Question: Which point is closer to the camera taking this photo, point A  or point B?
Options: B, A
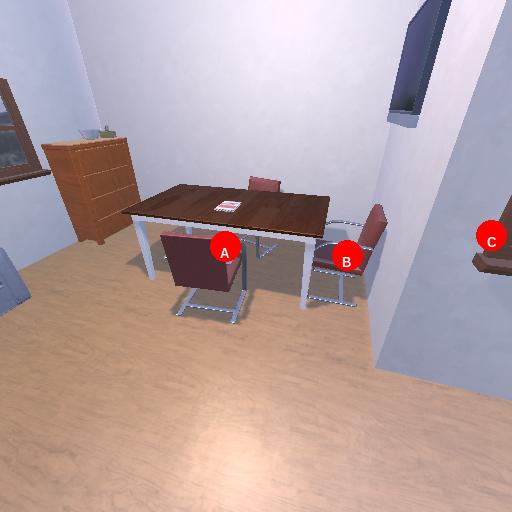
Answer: B